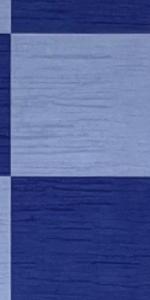
Label: Empty